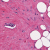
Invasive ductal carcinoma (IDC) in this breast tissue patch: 0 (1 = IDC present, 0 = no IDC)